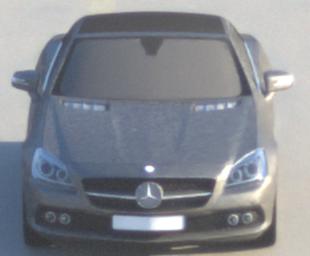
Make: Mercedes-Benz
Model: SLK 200
Detailed model: SLK-Class (172)
Model produced from: 2011/03
Model produced until: 2015/04
Doors: 2
Color: gray
Road condition: dry road
Daytime: sunrise or sunset
Contrast: medium contrast